Question: I would like to display exchange rates via morris.js Chart.
How can i change or set the resolution/precision of y-axis, i have to do this because now i can't see the rate change of any currency.I only see a horizontal line.
'''
Example : EUR->USD timestamp1 1.321
timestamp2 1.341
timestamp3 1.301
'''
Difference is very small between rates, because of it i can see only a horizontal line.
'''
function drawChart()
{
$('#chart_container').empty();
new Morris.Line({
element: 'chart_container',
data: data,
xkey: 'time',
ykeys: ['rate'],
gridIntegers: true,
labels: ['Value'],
ymin: 0,
yLabelMargin: 10
});
}
'''
I attached a picture.

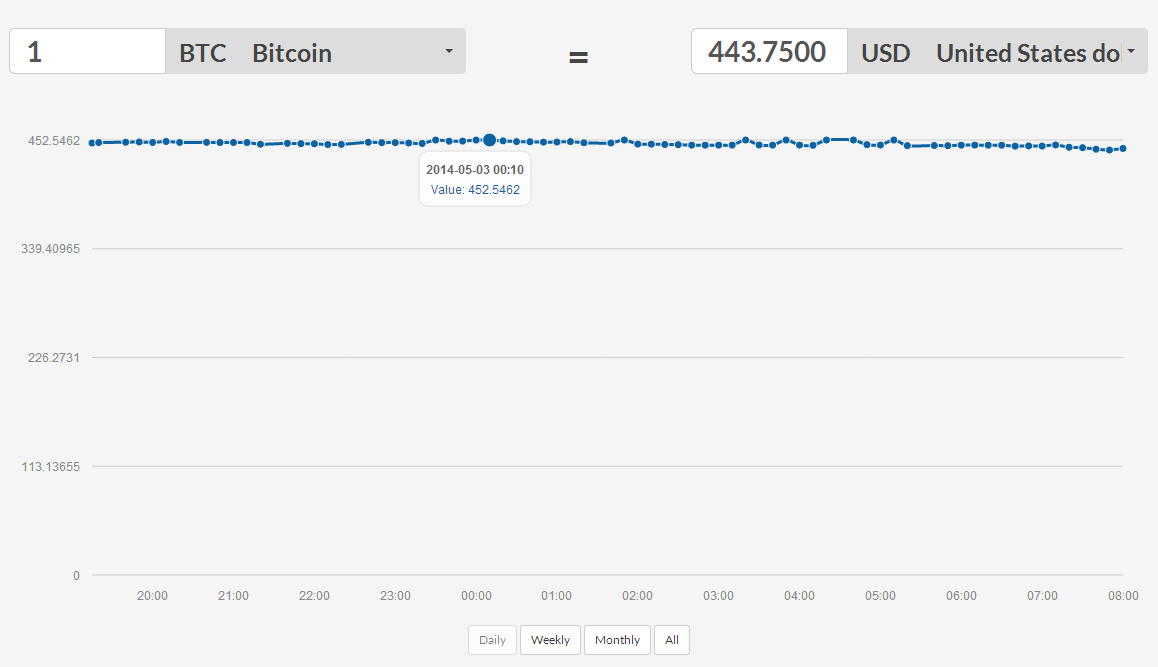
Answer: Just try to change ymin values: 'ymin : 400 & ymax : 5001'